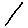
Label: line